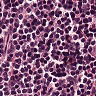
Metastatic tissue present: no